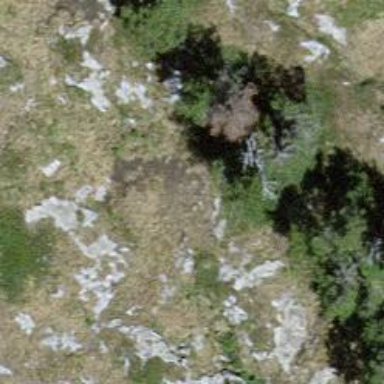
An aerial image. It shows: Patch of scrub vegetation.